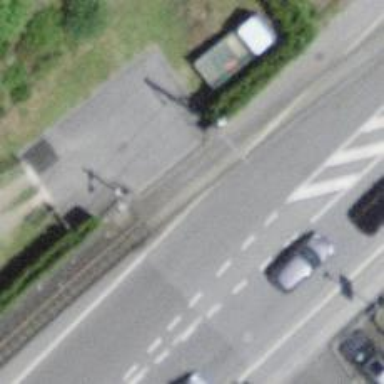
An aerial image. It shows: Railway level crossing.